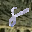
Label: 8